Question: I am using mapbox/leaflet to display a picture of a human body rather than a regular map.
I am using leaflet draw and I need to be able to create a circle and move it around while maintaining its radius. However, when I move it towards the bottom of the map/screen, the size increases exponentialy. I want it to stay the same size.
I assume it's something to do with projection or CRS but I'm not sure what to do to stop it.
My code is :
'''
var mapMinZoom = 0;
var mapMaxZoom = 4;
var map = L.map('map', {
maxZoom: mapMaxZoom,
minZoom: mapMinZoom,
crs: L.CRS.Simple,
noWrap: true,
continuousWorld: true
}).setView([0, 0], mapMaxZoom);
var mapBounds = new L.LatLngBounds(
map.unproject([0, 3840], mapMaxZoom),
map.unproject([4096, 0], mapMaxZoom));
map.fitBounds(mapBounds);
L.tileLayer('/tiles/{z}/{x}/{y}.png', {
minZoom: mapMinZoom, maxZoom: mapMaxZoom,
bounds: mapBounds,
attribution: 'Rendered with <a href="http://www.maptiler.com/">MapTiler</a>',
noWrap: true,
continuousWorld: true
}).addTo(map);
var touches;
var featureGroup = L.featureGroup().addTo(map);
var drawControl = new L.Control.Draw({
edit: {
featureGroup: featureGroup
}
}).addTo(map);
map.on('draw:created', function (e) {
featureGroup.addLayer(e.layer);
});
'''
Any ideas? I don't need to use leaflet draw, just the L.circle would do, but it has the same issue.
Gif of issue here :

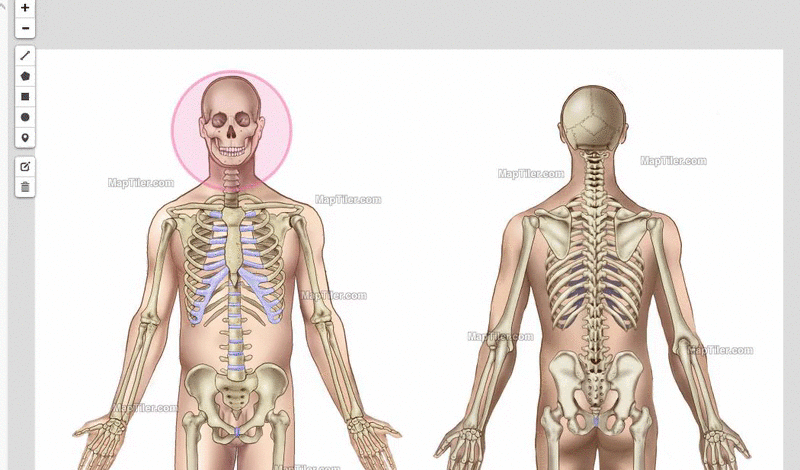
Answer: Turns out there are a load of todos in the leaflet 0.7 code... including this little gem :
'''
// TODO Earth hardcoded, move into projection code!
_getLatRadius: function () {
return (this._mRadius / 40075017) * 360;
},
_getLngRadius: function () {
return this._getLatRadius() / Math.cos(L.LatLng.DEG_TO_RAD * this._latlng.lat);
},
'''
Updated to 0.8Dev and it has all been fixed!